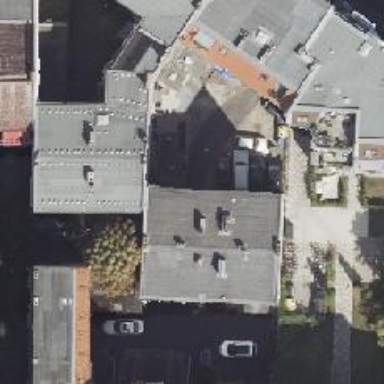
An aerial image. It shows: Driveway that serves as building passage under tunnel.